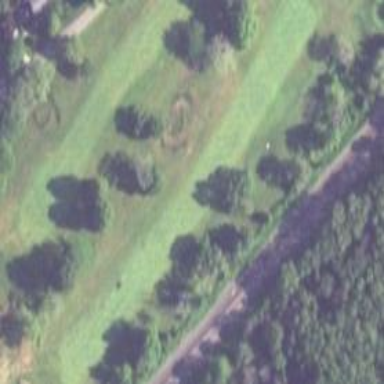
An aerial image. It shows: Golf fairway surrounded by grass.